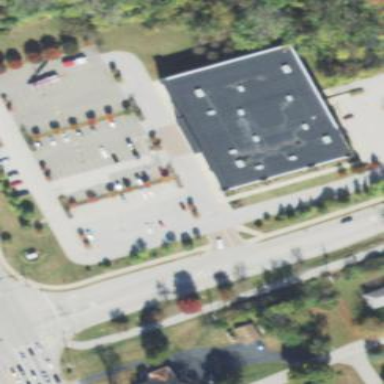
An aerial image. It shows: Building that houses furniture shop.